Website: lowes
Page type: customer-info-address
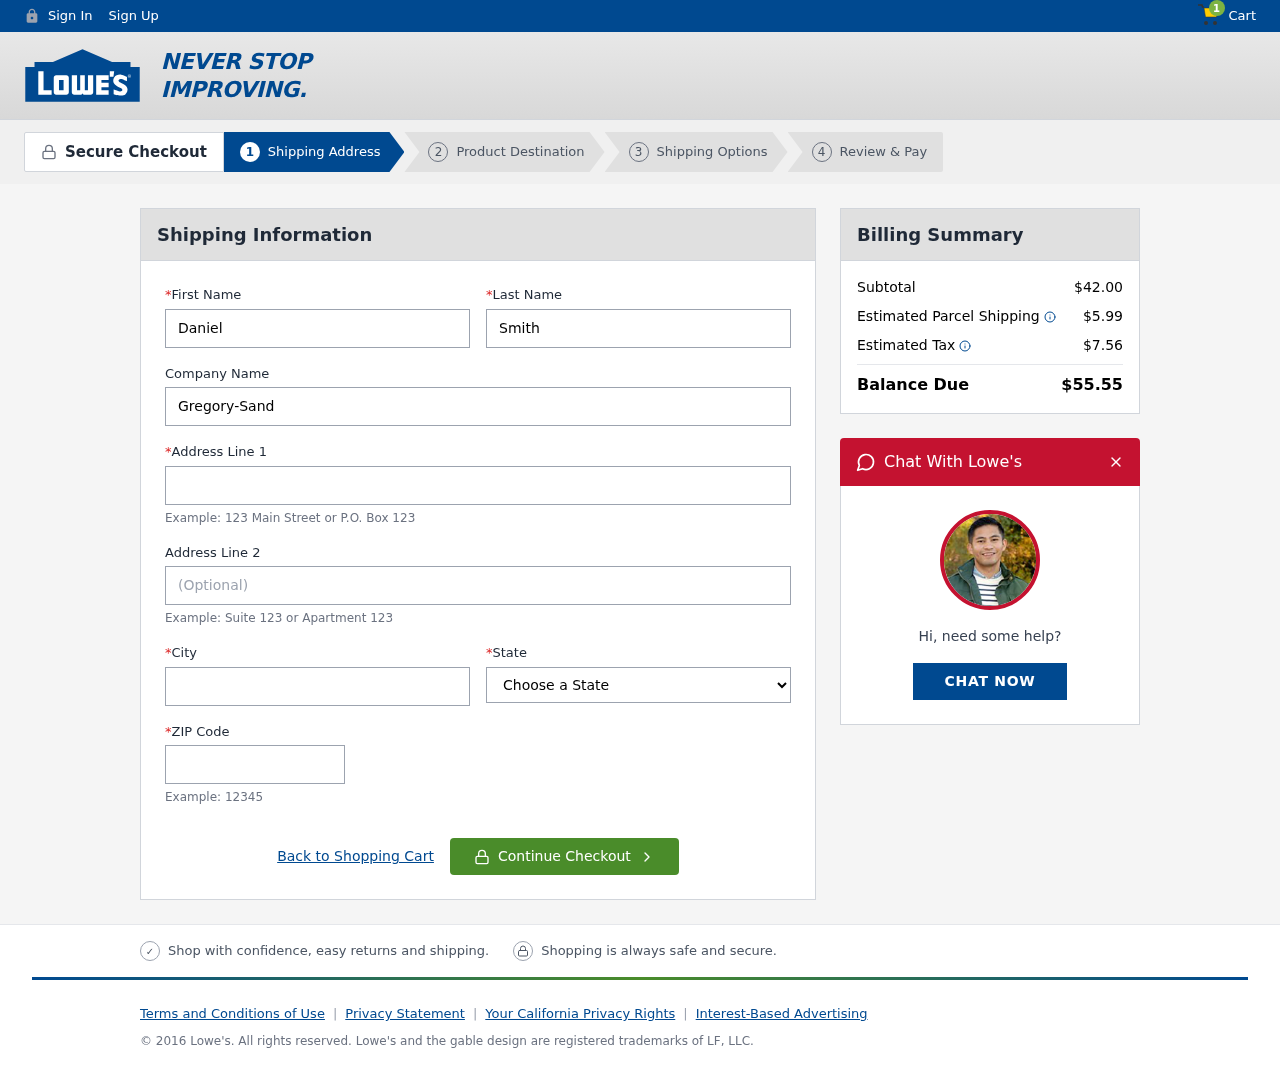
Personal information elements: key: PII_CITY
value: Danielsport
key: PII_COMPANY
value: Gregory-Sandoval
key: PII_FIRSTNAME
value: Daniel
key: PII_LASTNAME
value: Smith
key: PII_POSTCODE
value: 27279
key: PII_STATE
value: Wisconsin
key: PII_STREET
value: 2971 Michael Knolls
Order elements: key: ORDER_NUM_ITEMS
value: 1
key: ORDER_SUBTOTAL
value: $42.00
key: ORDER_SHIPPING_COST
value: $5.99
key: ORDER_TAX
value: $7.56
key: ORDER_TOTAL
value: $55.55